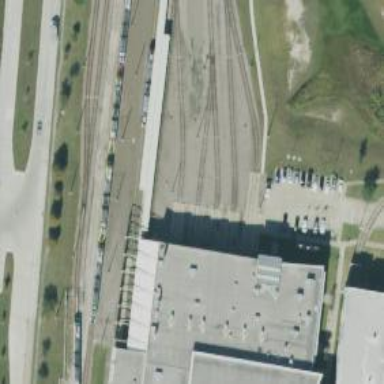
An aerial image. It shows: Light rail yard with electrified contact lines.